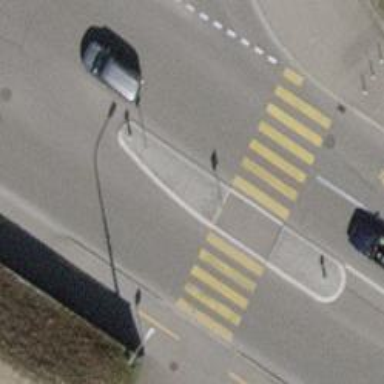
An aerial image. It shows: Secondary road with asphalt surface. There is shared lane for cycling on the left side.